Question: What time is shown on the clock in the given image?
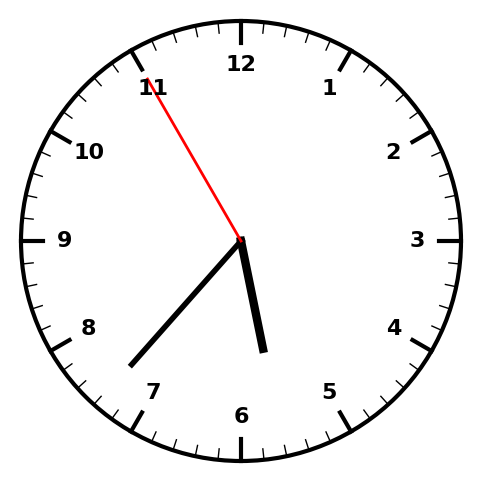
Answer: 05:36:55